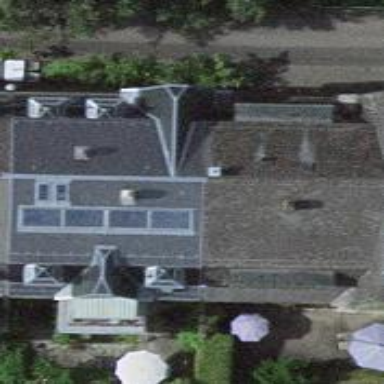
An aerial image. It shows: Residential building with mansard roof.